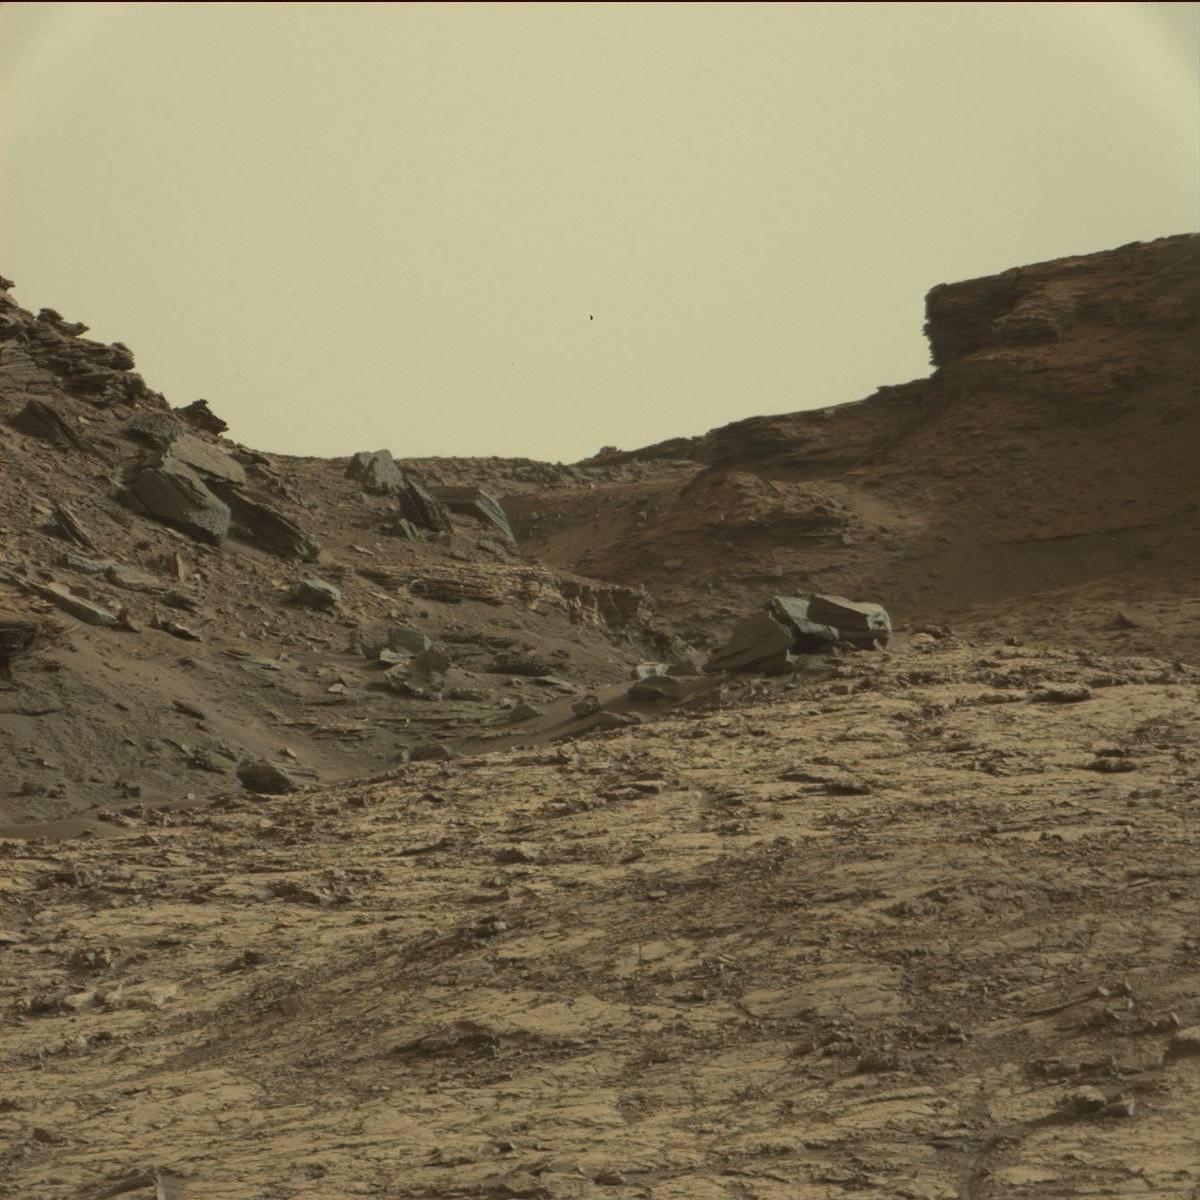
Terrain classes present: Bedrock, Sand / Soil, Sky